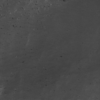
Label: not_dusty